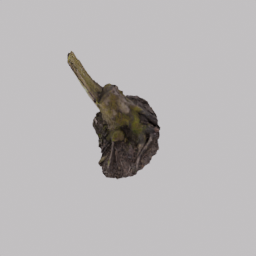
Label: nature